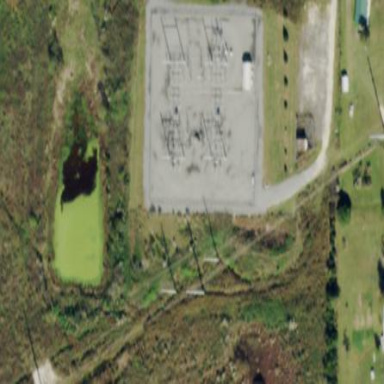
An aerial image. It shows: Substation for switching with surrounding fence.